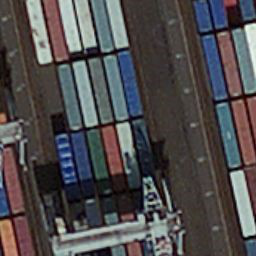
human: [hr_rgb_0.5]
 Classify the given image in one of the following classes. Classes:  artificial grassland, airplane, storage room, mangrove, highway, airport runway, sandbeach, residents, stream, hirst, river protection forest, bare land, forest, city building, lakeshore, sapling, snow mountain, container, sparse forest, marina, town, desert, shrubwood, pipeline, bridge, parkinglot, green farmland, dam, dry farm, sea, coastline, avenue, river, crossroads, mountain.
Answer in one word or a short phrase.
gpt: container